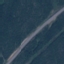
Land use / land cover: Highway